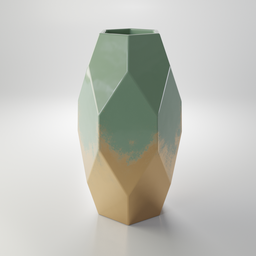
Label: decoration